Field crop: tomato
Growth stage: 1
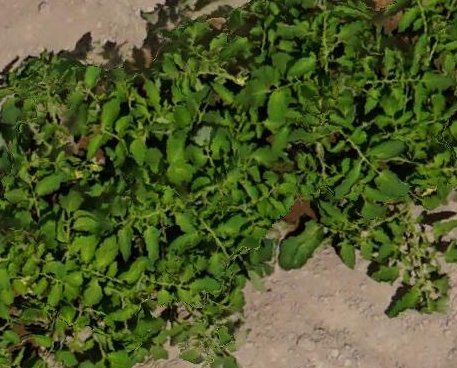
Species: tomato